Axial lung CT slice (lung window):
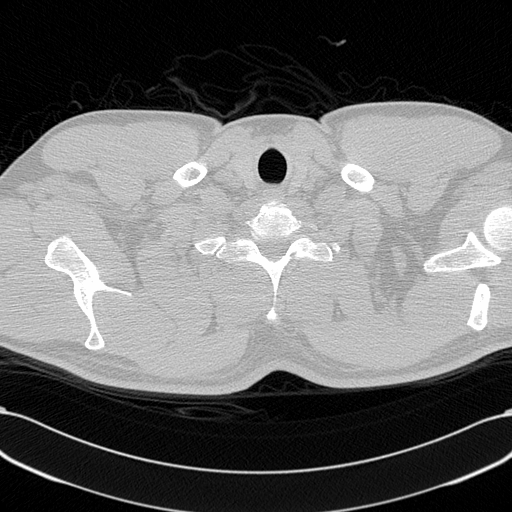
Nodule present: no